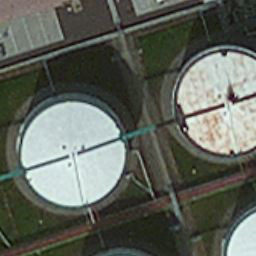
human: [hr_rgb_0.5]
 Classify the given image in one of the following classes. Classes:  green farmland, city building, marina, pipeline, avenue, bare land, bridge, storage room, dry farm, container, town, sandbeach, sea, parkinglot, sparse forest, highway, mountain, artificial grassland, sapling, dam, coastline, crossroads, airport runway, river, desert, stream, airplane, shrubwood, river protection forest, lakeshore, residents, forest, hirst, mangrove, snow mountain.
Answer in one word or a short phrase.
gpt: storage room